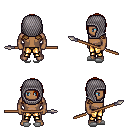
a pixel art fantasy rpg character, male body template, human, dark skin, leather shoulder armor, gold greaves, dark blonde bangs hairstyle, chain hood, white slippers, spear, four views (front, back, left, right), 2x2 character sprite sheet, small pixel art, hard edges, no anti-aliasing